Question: I want to change the action bar background color to a custom color. This is what I currently get:

How do I get this color on the full action bar width?
My action bar 'xml':
'''
<?xml version="1.0" encoding="utf-8"?>
<RelativeLayout xmlns:android="http://schemas.android.com/apk/res/android"
android:layout_width="match_parent"
android:layout_height="60dp"
android:background="#0c555c"
android:gravity="center"
android:id="@+id/action_bar_title"
android:paddingEnd="0dp"
android:paddingStart="0dp"
android:showAsAction="ifRoom">
</RelativeLayout>
'''
'onCreate' method:
'''
RelativeLayout actionBar = (RelativeLayout)findViewById(R.id.action_bar_title);
getSupportActionBar().setDisplayOptions(ActionBar.DISPLAY_SHOW_CUSTOM);
getSupportActionBar().setCustomView(R.layout.action_bar);
'''
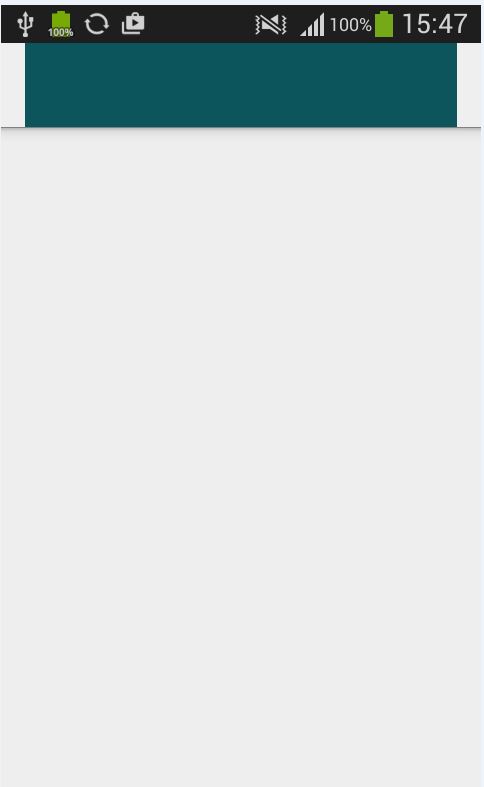
Answer: If you are designing your custom actionBar than write your code like this:
'''
ActionBar actionBar = getSupportActionBar();
actionBar.setDisplayShowCustomEnabled(true);
actionBar.setDisplayShowTitleEnabled(false);
actionBar.setBackgroundDrawable(new ColorDrawable(Color.parseColor("#8B58A3")));
LayoutInflater inflater = LayoutInflater.from(this);
@SuppressLint("InflateParams")
View v = inflater.inflate(R.layout.titleview, null);
actionBar.setCustomView(v);
'''
Hope it helps !